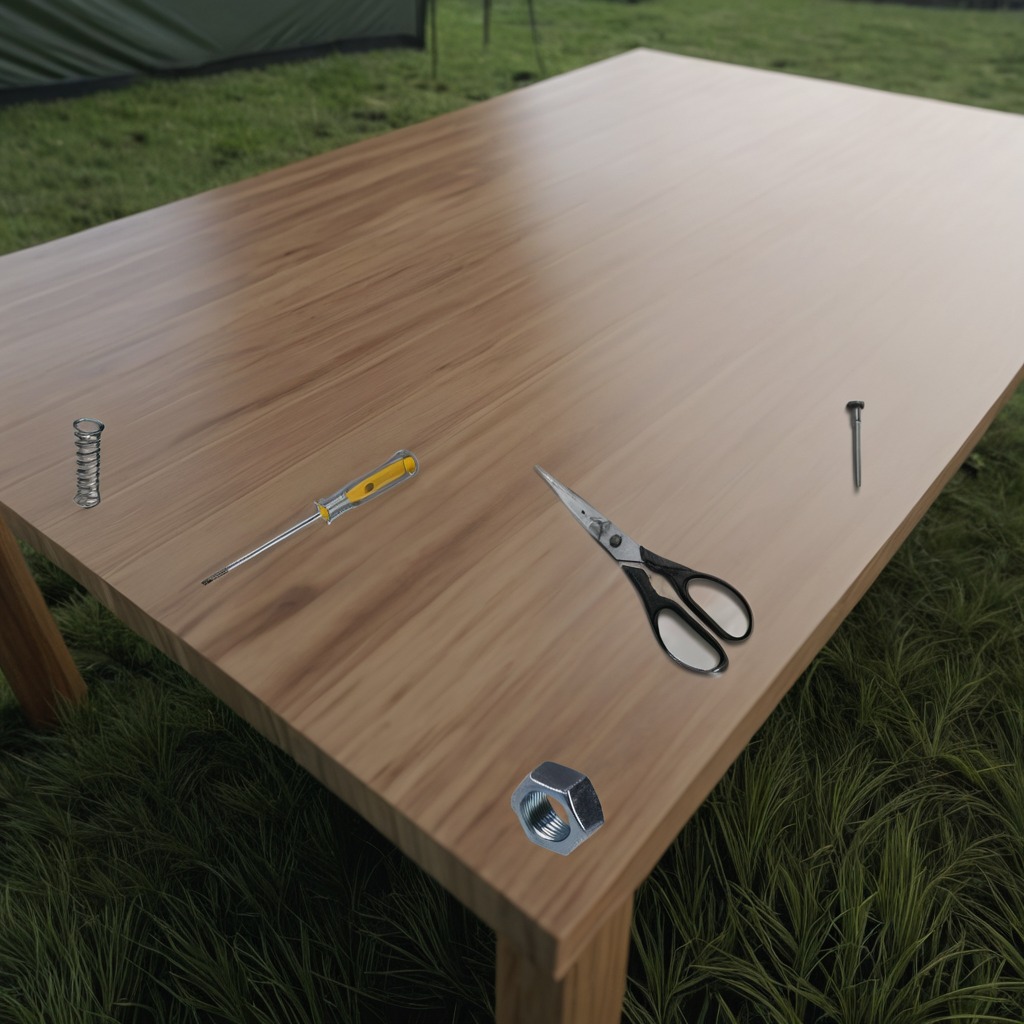
A coiled metal spring, a screwdriver, a metal nut, and a pair of scissors are lying on the wooden table.